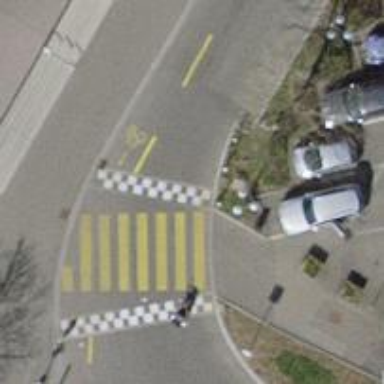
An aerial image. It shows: Uncontrolled crossing with traffic calming table.